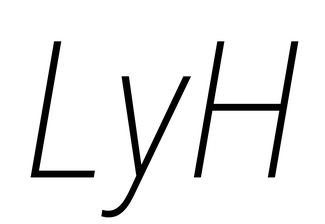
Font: Roboto-Italic_Condensed_ExtraLight_Italic